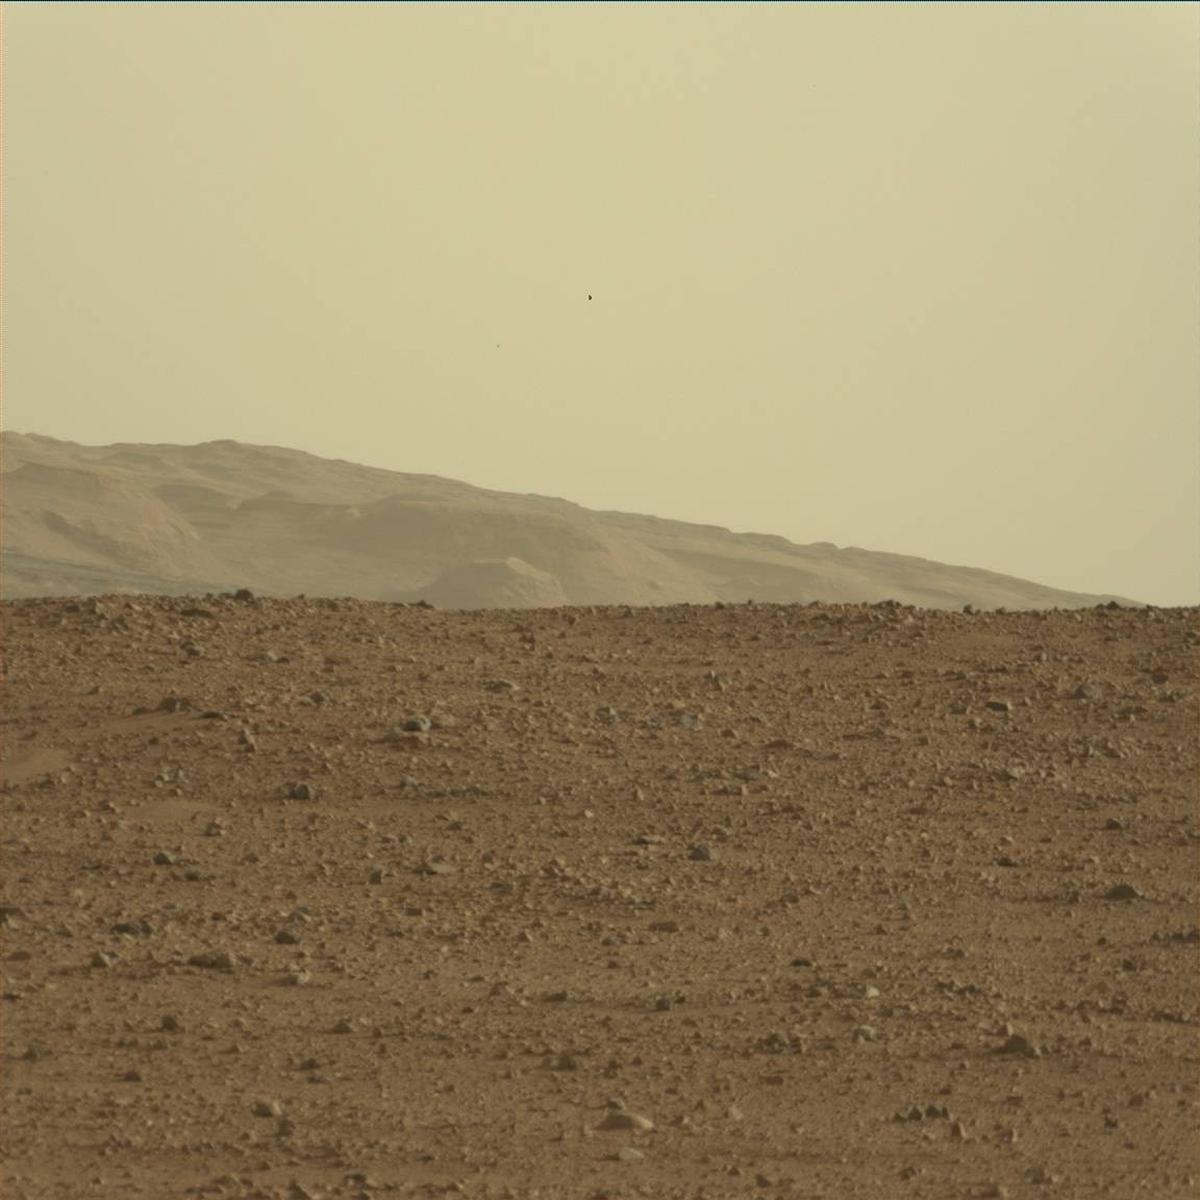
Terrain classes present: Bedrock, Ridge, Sand / Soil, Sky